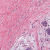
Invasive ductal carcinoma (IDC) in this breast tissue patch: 0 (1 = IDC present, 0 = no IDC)